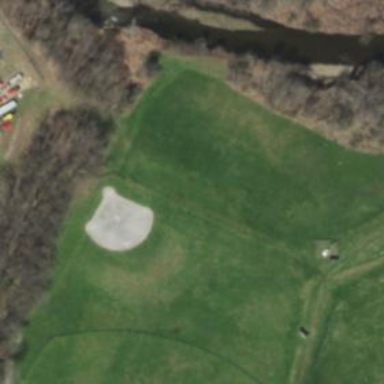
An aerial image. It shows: Baseball pitch for leisure and sports activities.